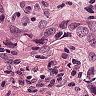
Metastatic tissue present: yes